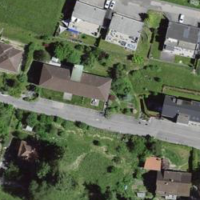
EUNIS habitat code: 54
Species observed at this site:
Allium ursinum